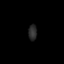
Tissue: lung
Cell type: Epithelial cells
Senescence score: 0.2046
Nuclear area (px): 131
Mean DAPI intensity: 42.695